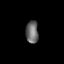
Tissue: prostate
Cell type: T cells
Senescence score: 0.3102
Nuclear area (px): 277
Mean DAPI intensity: 105.134